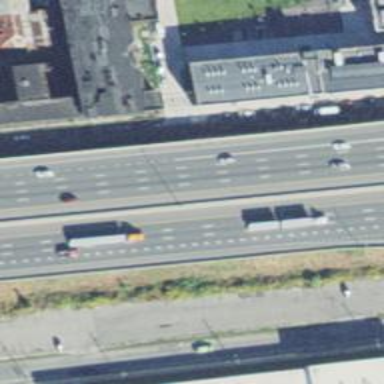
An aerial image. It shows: Motorway junction.